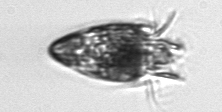
Label: Strombidium_tintinnodes